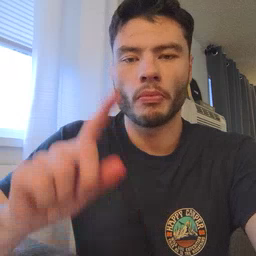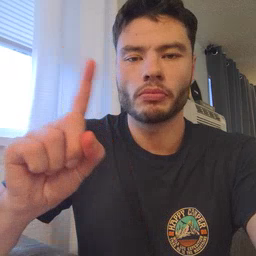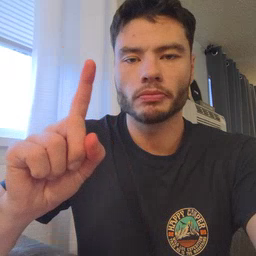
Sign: where